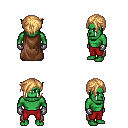
a pixel art fantasy rpg character, male body template, orc, green skin, brown cape, red pants, light blonde pixie cut hairstyle, metal gloves, four views (front, back, left, right), 2x2 character sprite sheet, small pixel art, hard edges, no anti-aliasing